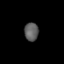
Tissue: prostate
Cell type: Epithelial cells
Senescence score: 0.2757
Nuclear area (px): 252
Mean DAPI intensity: 93.496